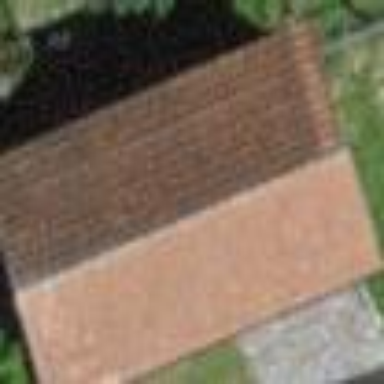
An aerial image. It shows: Barn.